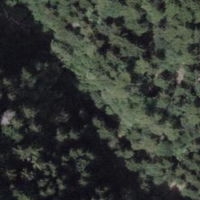
EUNIS habitat code: 41
Species observed at this site:
Senecio ovatus